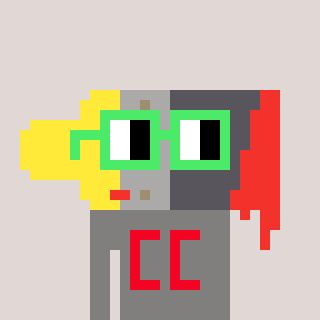
a pixel art character with square light green glasses, a paintbrush-shaped head and a bluegrey-colored body on a warm background